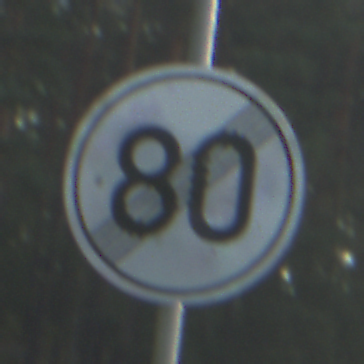
Verkehrszeichen: EndeGeschwindigkeit80
Umgebung: Outdoor, Nature
Tageszeit: SunriseSunset
Wetter: PartlyCloudy
Licht: Natural
Jahreszeit: NotSpecified
Kontrast: MediumContrast